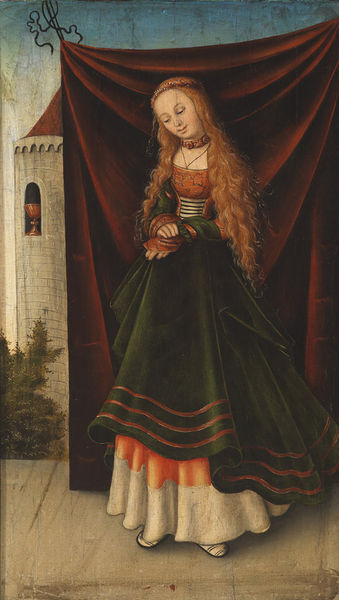
Titel: Die Heilige Barbara
Künstler: Lucas Cranach (Werkstatt)
Standort: Karlsruhe
Institution: Staatliche Kunsthalle Karlsruhe
Schlagwörter: baum, blau, gemälde, himmel, kopf, umhang, weiß, wolken, grün, mädchen, braun, brust, busen, fenster, frau, haar, kleid, licht, mund, orange, schmuck, schwarz, straße, blick, dach, dame, gebäude, gürtel, rot, schloss, tuch, weg, malerei, rock, blond, jung, arme, augen, falten, gesicht, lang, samt, stehen, stein, ärmel, bild, hals, hände, portrait, porträt, vorhang, öl, strauch, busch, einsam, gebüsch, kirche, gewand, gold, haare, kelch, mantel, stickerei, strick, saum, bühne, borte, gotik, hübsch, kontrast, locken, prinzessin, renaissance, turm, taille, füße, magd, italien, fußboden, halsband, mieder, schuhe, kette, ziegel, haarband, theather, rundbogen, weib, samu, streifen, schwanger, halskette, geneigt, zinnen, becher, rothaarig, gefäß, offen, buch, burg, unterrock, religion, jungfrau, kupfer, kopfneigung, gebet, kranz, sims, rote haare, sänger, rotblond, mittelalter, rapunzel, korsett, freund, balu, elisabeth, heilige, pokal, schüchtern, grünes kleid, grü, maria, kopfschmuck, burgfräulein, neigung, zelt, zinne, gral, harr, ranaissance, italienisch, grüm, barbara, heilige barbara, minne, minnesänger, rotes haar, freundin, cranach, hielige, klech, turmfenster, geneigter kopf, samtkleid, 16. jahrhundert, sittsam, deutsche meister, untertock, amntel, hübsches ding, faar, kette#haarreif, er vkleid